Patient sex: M
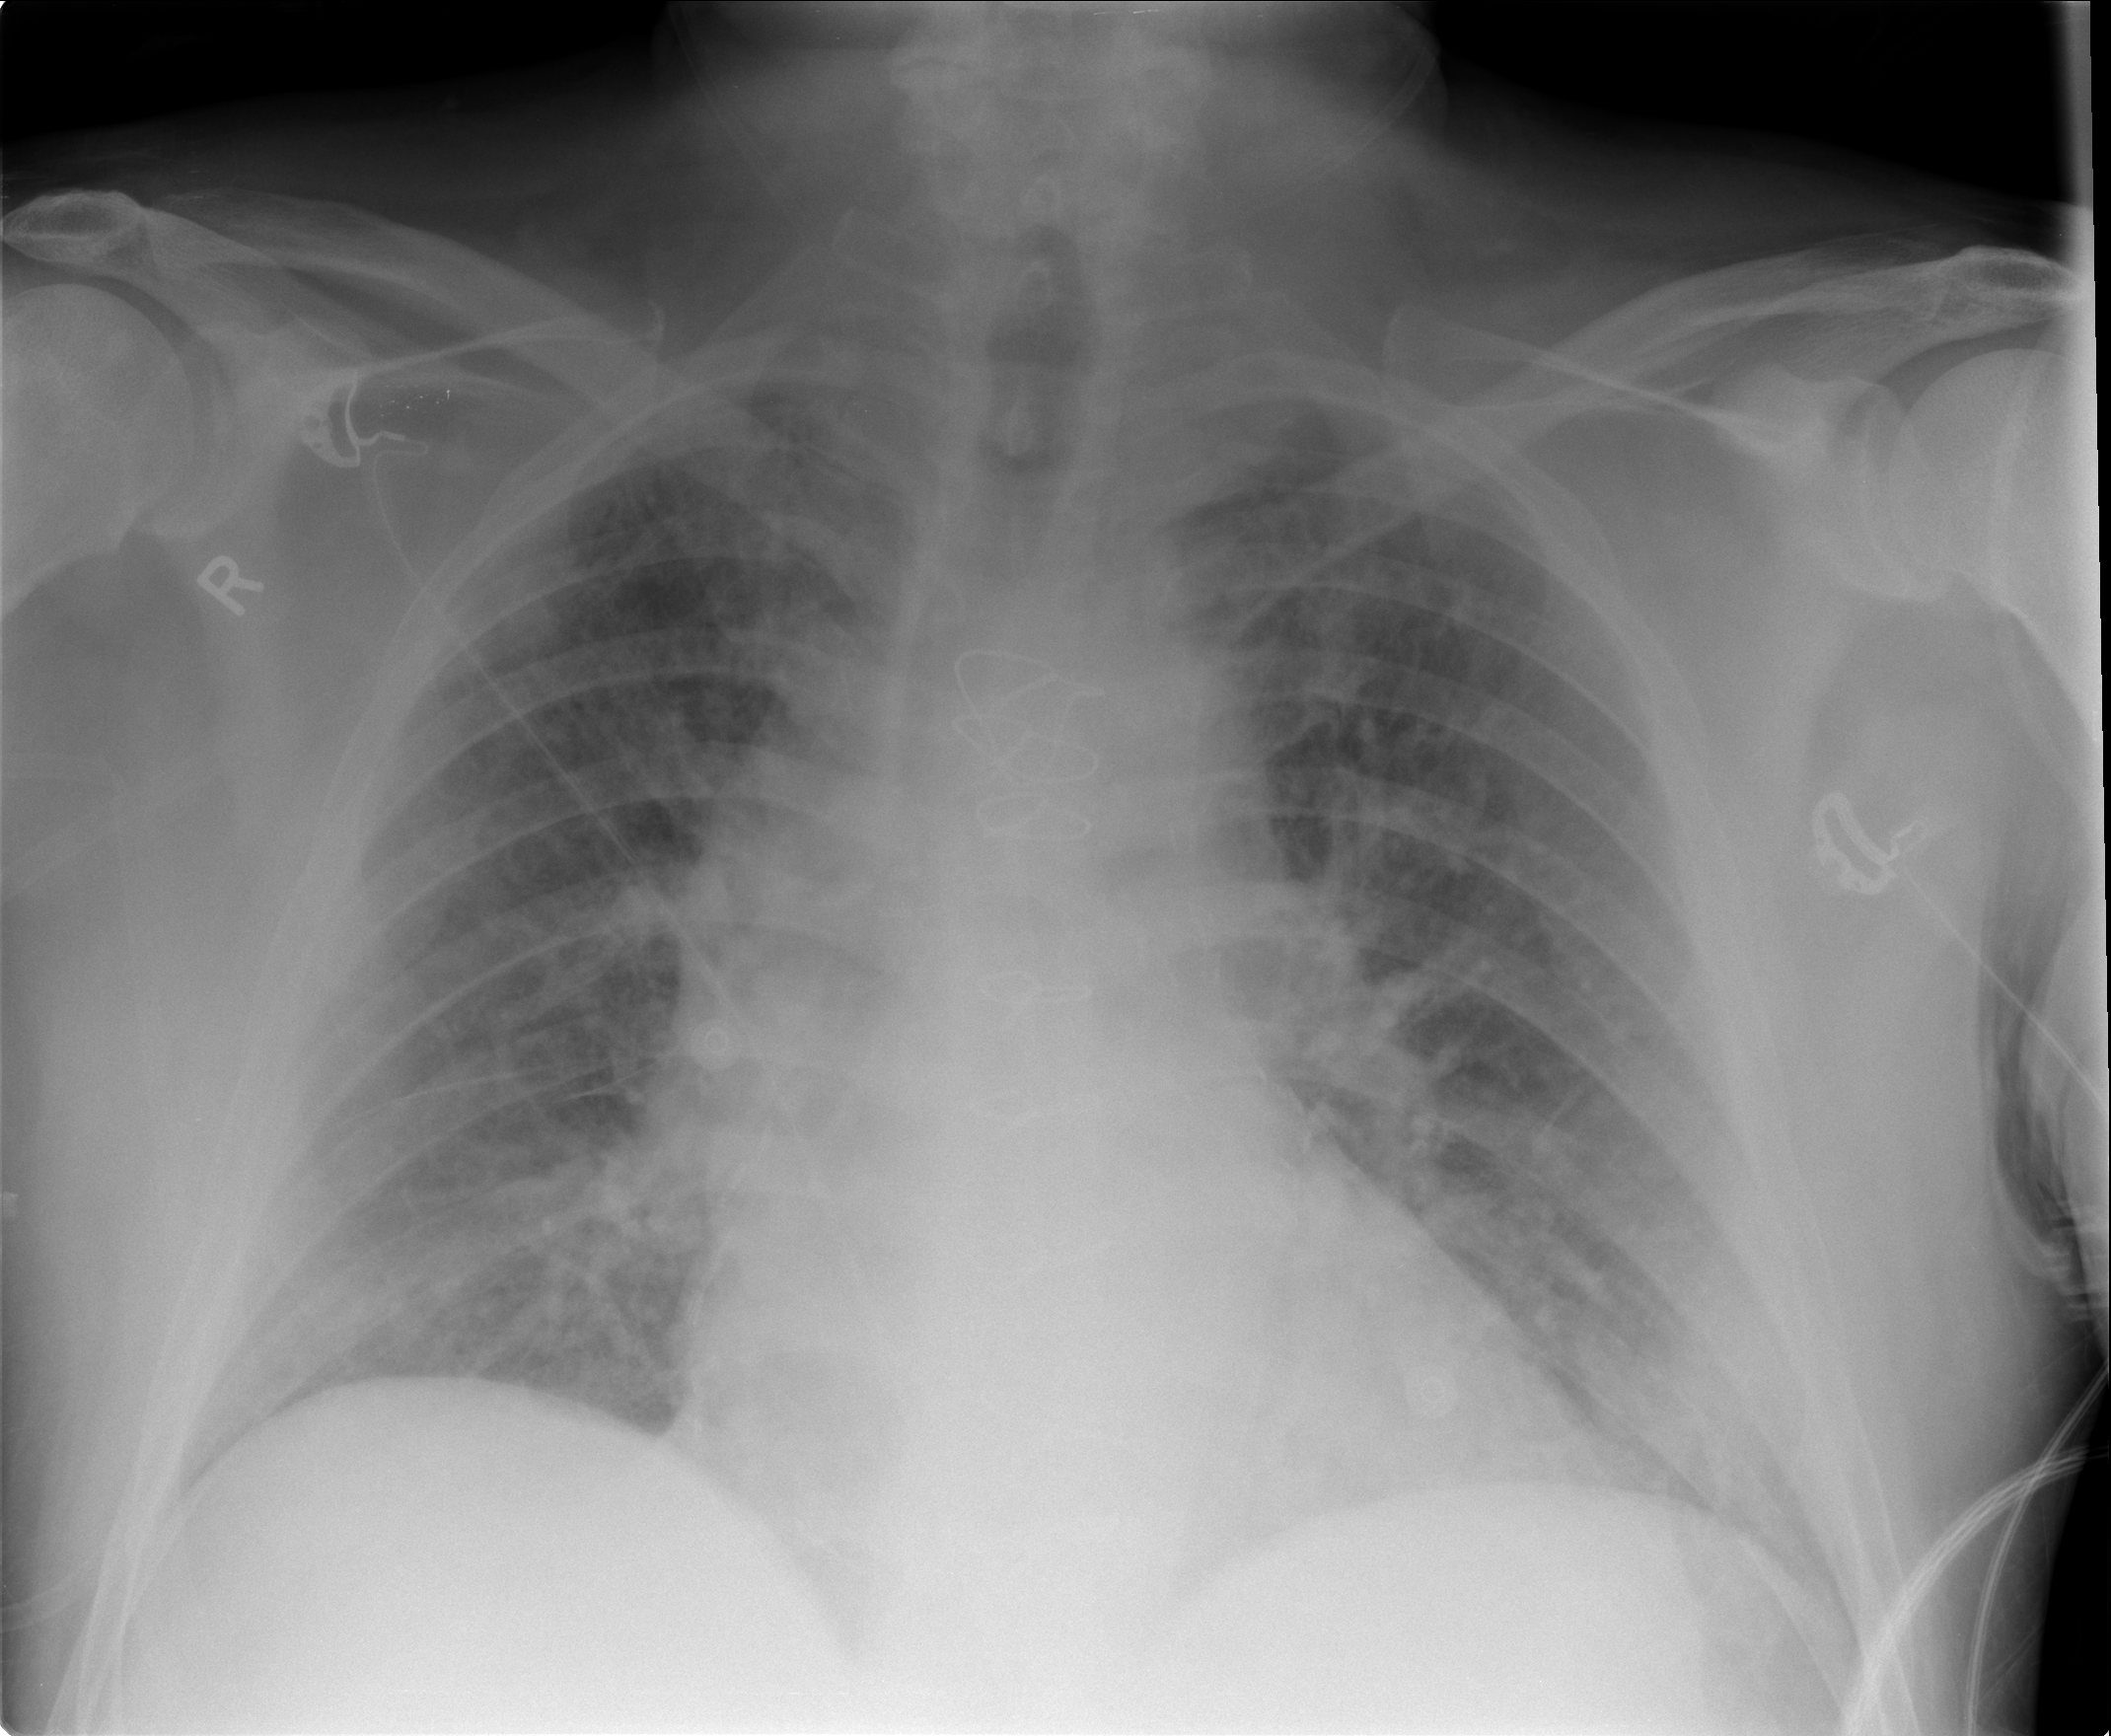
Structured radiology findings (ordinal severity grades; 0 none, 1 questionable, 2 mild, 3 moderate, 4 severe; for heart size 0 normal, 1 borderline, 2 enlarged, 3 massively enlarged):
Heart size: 1
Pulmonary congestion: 3
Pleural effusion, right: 0
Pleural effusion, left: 0
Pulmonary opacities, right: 0
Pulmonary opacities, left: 0
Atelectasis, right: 0
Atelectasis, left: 0